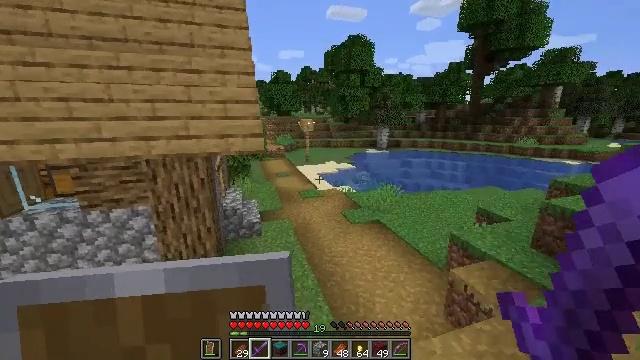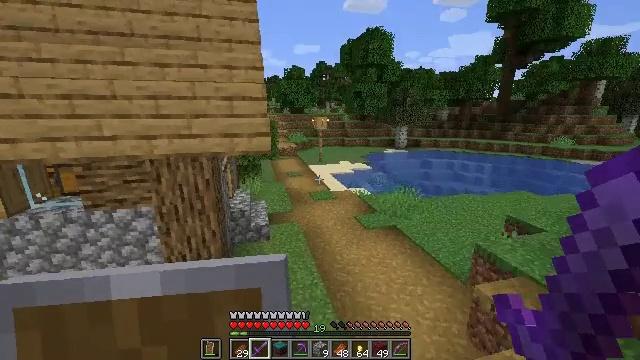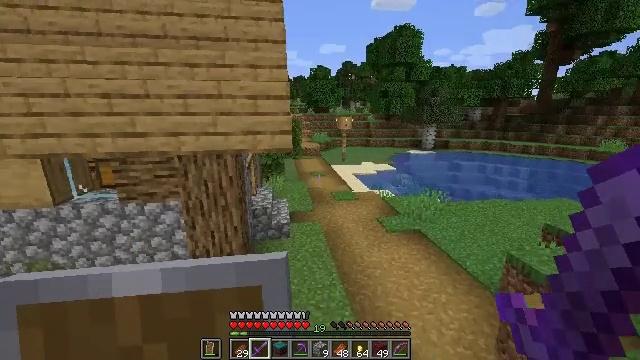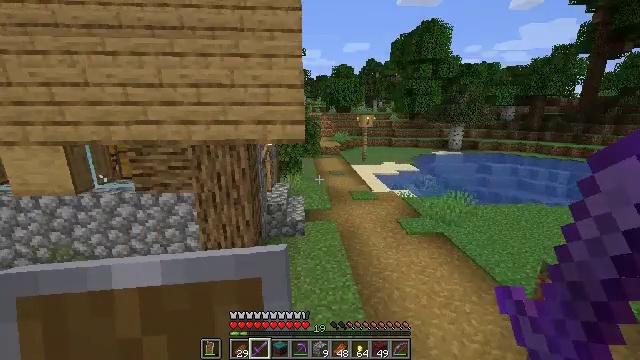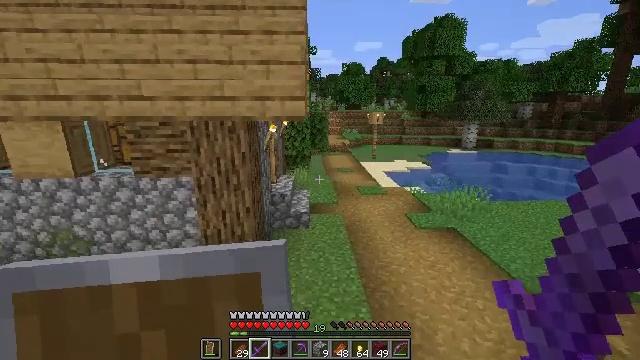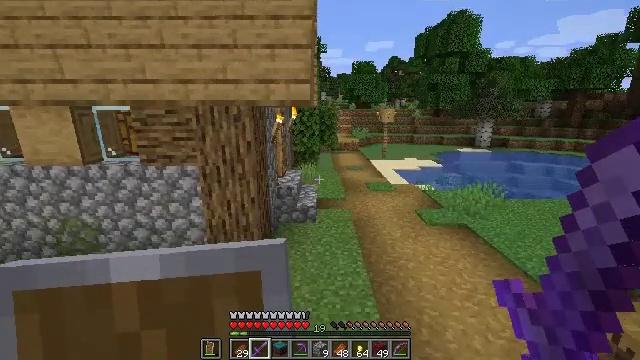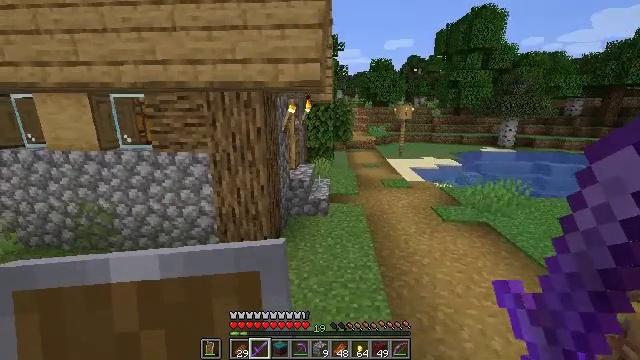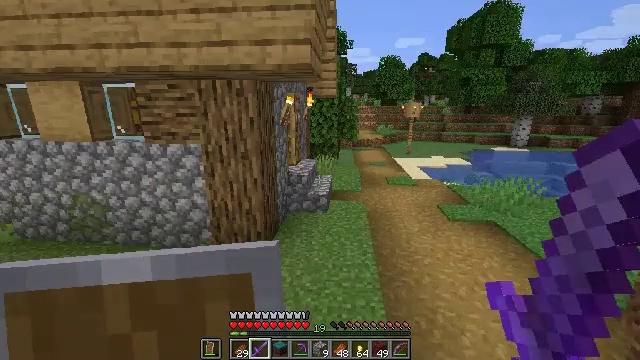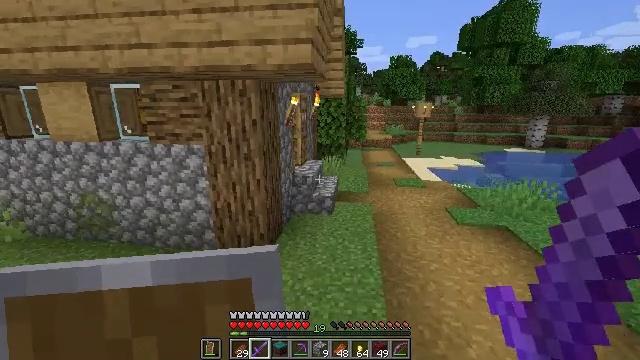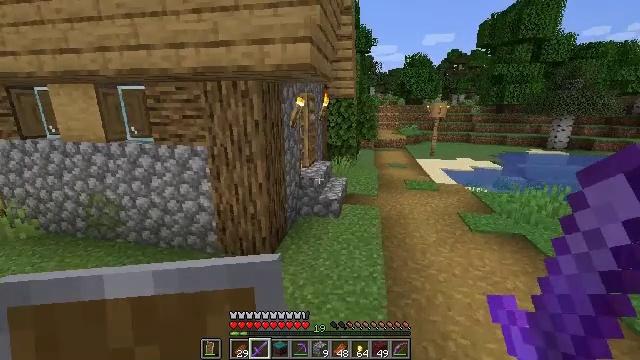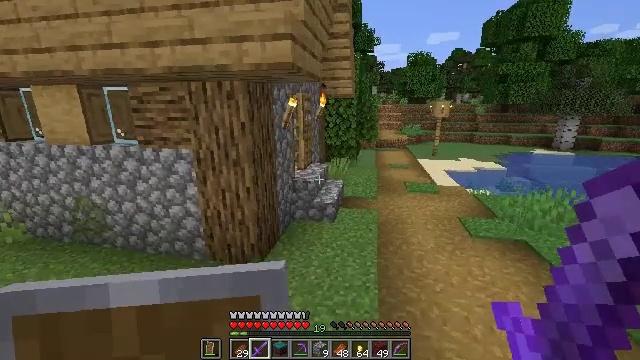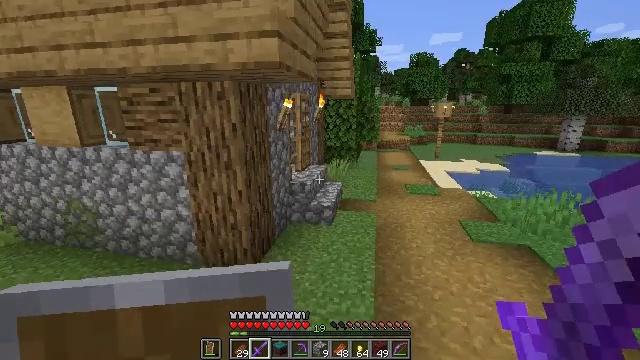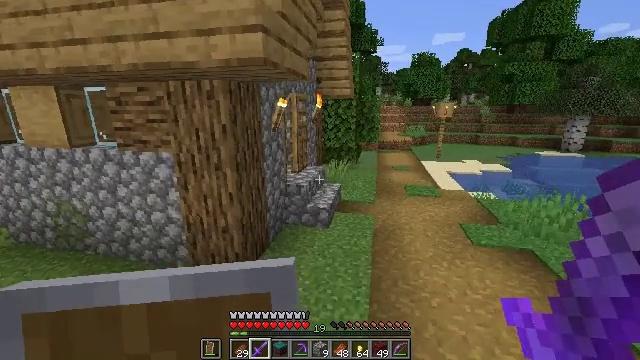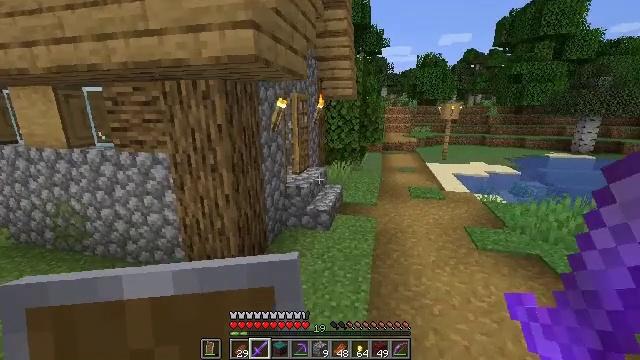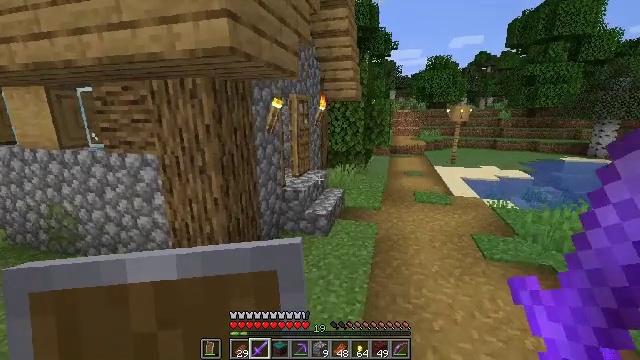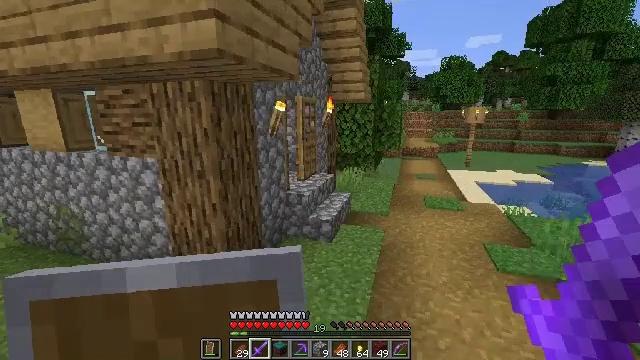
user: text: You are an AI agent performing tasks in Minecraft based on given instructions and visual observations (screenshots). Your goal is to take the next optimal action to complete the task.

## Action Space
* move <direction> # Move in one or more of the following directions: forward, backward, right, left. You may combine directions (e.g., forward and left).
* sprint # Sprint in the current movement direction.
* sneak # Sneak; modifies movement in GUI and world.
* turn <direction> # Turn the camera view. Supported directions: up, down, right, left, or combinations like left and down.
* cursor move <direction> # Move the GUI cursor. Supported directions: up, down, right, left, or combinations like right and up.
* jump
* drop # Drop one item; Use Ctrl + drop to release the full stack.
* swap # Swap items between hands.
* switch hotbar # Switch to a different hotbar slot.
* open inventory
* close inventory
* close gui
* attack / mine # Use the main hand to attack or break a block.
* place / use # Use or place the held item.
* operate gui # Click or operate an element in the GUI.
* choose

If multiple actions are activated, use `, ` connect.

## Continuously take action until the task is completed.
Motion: motion action
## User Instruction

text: Gather tall grass by hitting it.
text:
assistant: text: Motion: move forward and move right, turn left
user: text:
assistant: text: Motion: move forward and move right, turn left
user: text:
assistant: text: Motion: move forward and move right, turn left
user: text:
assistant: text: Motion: move forward and move right, turn left
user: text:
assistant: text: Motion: move forward and move right, turn left
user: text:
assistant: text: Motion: move forward and move right, turn left
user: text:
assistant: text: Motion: move forward and move right, turn left
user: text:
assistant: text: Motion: move forward and move right, turn left
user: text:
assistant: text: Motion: move forward and move right, turn left
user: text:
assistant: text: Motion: move forward and move right
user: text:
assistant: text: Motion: move forward and move right
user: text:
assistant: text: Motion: move forward and move right
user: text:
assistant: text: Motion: move forward and move right, turn left
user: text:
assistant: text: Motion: move forward and move right, turn left
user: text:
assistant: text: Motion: move forward and move right, turn left
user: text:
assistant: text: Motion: move forward and move right, turn left
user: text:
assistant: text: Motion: move forward and move right, turn left
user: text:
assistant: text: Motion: move forward and move right, turn left
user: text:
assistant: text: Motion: move forward and move right, turn left
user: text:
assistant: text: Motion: move forward and move right, turn left
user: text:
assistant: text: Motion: move forward and move right, turn left
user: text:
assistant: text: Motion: move forward and move right, turn left
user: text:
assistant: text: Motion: move forward and move right
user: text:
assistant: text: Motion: move forward and move right
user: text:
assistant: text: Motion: move forward and move right
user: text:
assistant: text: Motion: move forward and move right
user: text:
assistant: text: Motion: move forward and move right
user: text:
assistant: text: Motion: move forward and move right
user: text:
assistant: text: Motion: move forward and move right
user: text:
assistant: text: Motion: move forward and move right